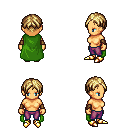
a pixel art fantasy rpg character, female body template, human, tanned skin, green cape, magenta pants, blonde parted hairstyle, leather bracers, gold boots, four views (front, back, left, right), 2x2 character sprite sheet, small pixel art, hard edges, no anti-aliasing